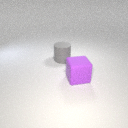
large purple rubber cube to the right of large gray rubber cylinder